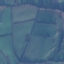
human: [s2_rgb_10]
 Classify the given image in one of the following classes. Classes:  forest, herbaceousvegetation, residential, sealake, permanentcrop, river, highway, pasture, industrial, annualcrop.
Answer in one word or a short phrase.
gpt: Pasture